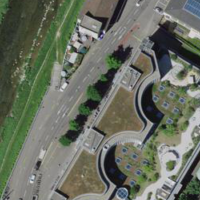
EUNIS habitat code: 54
Species observed at this site:
Centaurea scabiosa
Salvia pratensis